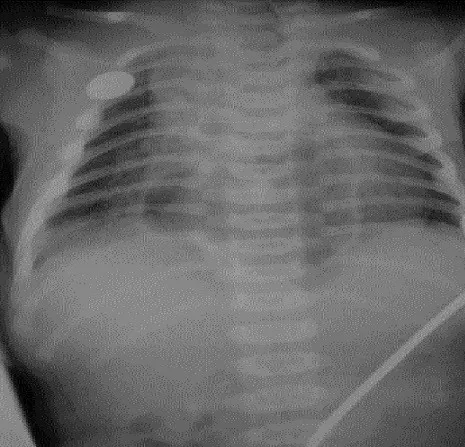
Neonatal chest X-ray showing catheter in esophagus at T6 vertebral level and intrathoracic gastric bubble in the mediastinum.
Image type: radiology (x_ray)